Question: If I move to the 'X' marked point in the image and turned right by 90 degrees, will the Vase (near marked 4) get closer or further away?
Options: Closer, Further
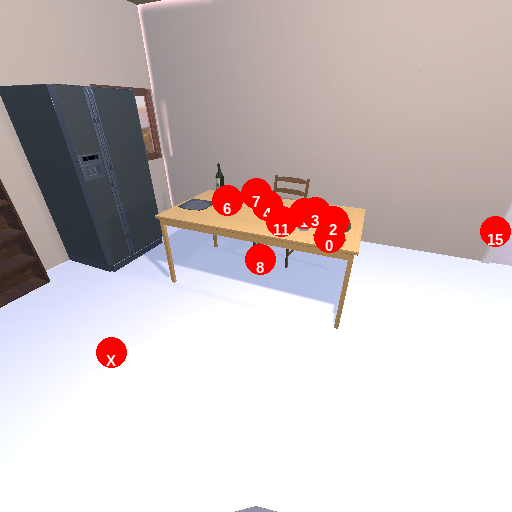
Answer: Closer